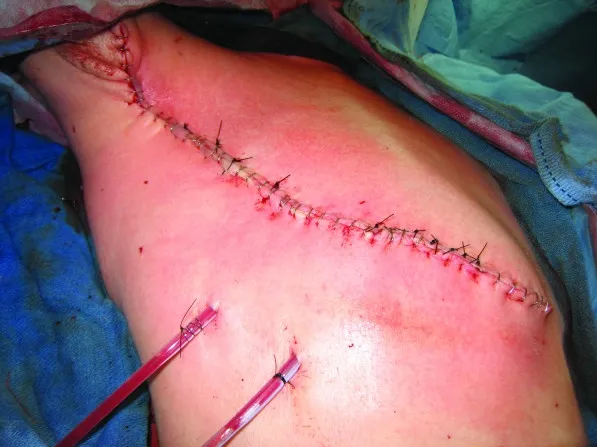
Postoperative photograph of patient 1.
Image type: medical_photograph (other_medical_photograph)